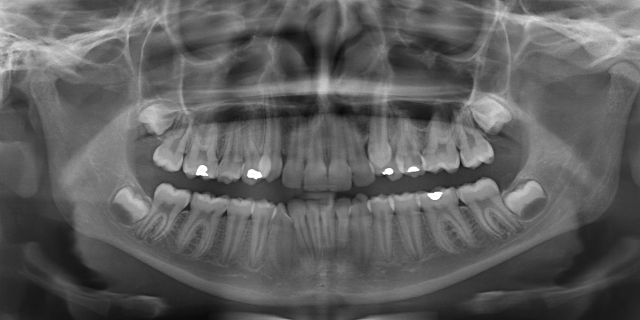
adult